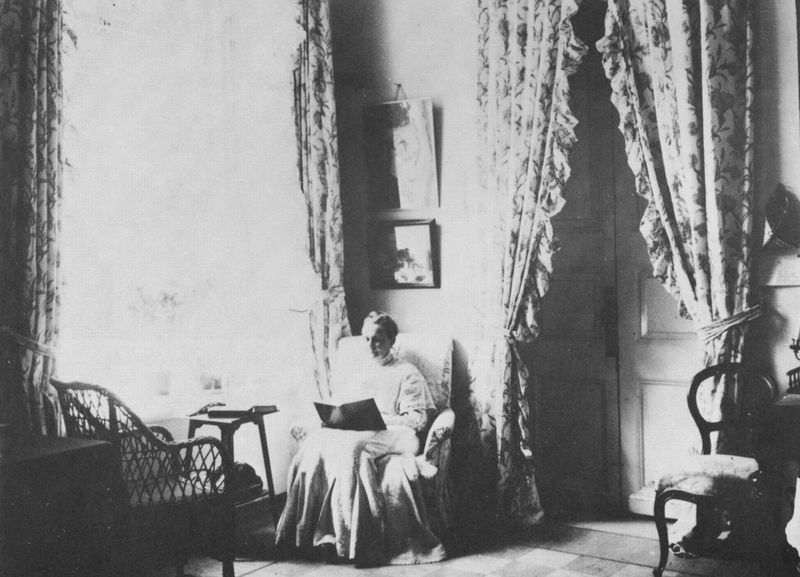
Titel: Fürst Jewgenij Nikolajewitsch Trubezkoj mit seiner Familie in ihrem Landhaus in Begutschino
Künstler: Russischer Photograph
Schlagwörter: dunkel, schatten, fenster, frau, hell, kleid, licht, raum, stuhl, stühle, tisch, tür, weiss, zimmer, dame, muster, gesicht, innenraum, möbel, vorhang, interieur, sessel, ruhig, bilder, bilderrahmen, wohnzimmer, lehnen, gardinen, polster, vorhänge, holzboden, lesen, tischchen, flügeltür, stufe, rüschen, foto, wände, helligkeit, buch, lehnstuhl, schwarz-weiß, photo, türklinke, lesend, leserin, volants, lesende, korbsessel, stores, hohe wände, witzend